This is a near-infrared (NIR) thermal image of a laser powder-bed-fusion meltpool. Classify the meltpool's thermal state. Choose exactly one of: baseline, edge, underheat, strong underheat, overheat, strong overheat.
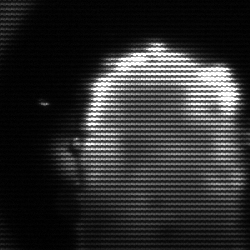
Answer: baseline